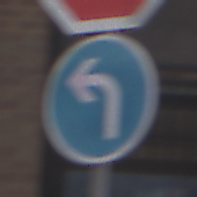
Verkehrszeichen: VorgeschriebeneFahrtrichtungLinks
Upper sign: Stop
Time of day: MorningAfternoon
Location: Outdoor (Urban)
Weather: Overcast
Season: NotSpecified
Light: Natural